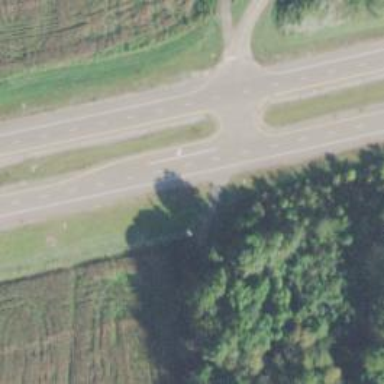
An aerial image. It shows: Trunk highway.